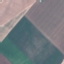
Label: AnnualCrop